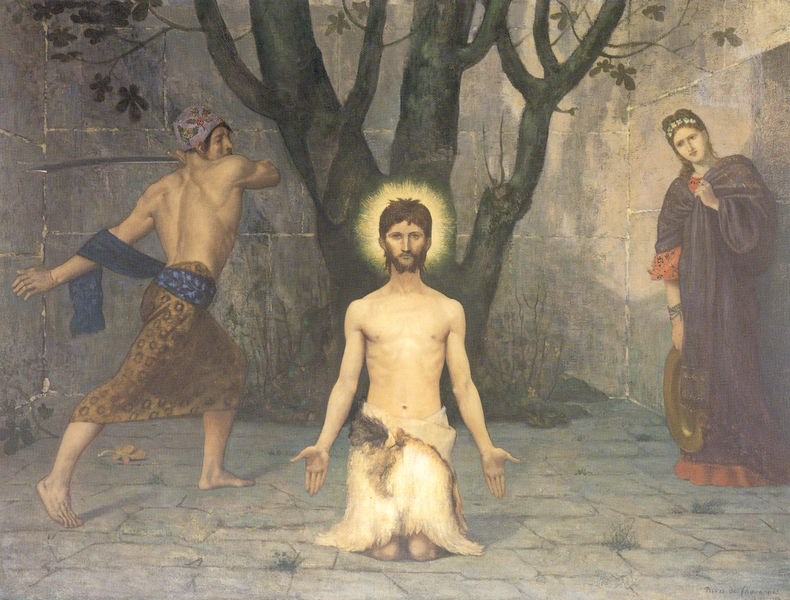
Titel: La décollation de Saint Jean Baptiste, Die Enthauptung Johannes des Täufers
Künstler: Pierre Puvis de Chavannes
Standort: Birmingham (West Midlands)
Institution: Barber Institute of Fine Arts
Schlagwörter: akt, baum, blau, blätter, dunkel, fuß, gemälde, gott, hand, körper, laub, lendenschurz, mann, nackt, schatten, schurz, umhang, weiß, gelb, menschen, ocker, äste, bewegung, braun, finger, frau, grau, hell, hut, kleid, licht, mitte, männer, orange, schwarz, tür, blick, blüten, dame, gras, gürtel, rot, tuch, beige, rock, bart, kappe, mütze, wand, arm, arme, enthauptung, falten, gesicht, henker, hinrichtung, inkarnat, johannes, köpfen, mensch, mord, pelz, salome, schale, schüssel, stein, steine, tablett, teller, tod, täufer, hände, signatur, öl, ast, baumstamm, gräser, stamm, zweige, sonne, boden, gewand, gold, mantel, blatt, en face, frontal, schön, wald, stock, garten, beine, fell, bein, füße, pflaster, beobachten, zuschauer, mauer, lila, violett, hof, haarband, rand, weiblich, muskeln, homme, nabel, faltenwurf, oberkörper, flieder, fugen, burg, glaube, religion, palast, zweig, nakt, barfuß, sichel, pflastersteine, schwert, säbel, brutal, knien, soldat, peitsche, haarkranz, beten, gebet, kranz, armband, heiligenschein, gefängnis, kerker, nimbus, christus, jesus, ermordung, hingabe, knieend, knieen, unkraut, präraffaeliten, heiliger, platten, büschel, erleuchtung, zuschauen, heilig, steinboden, maria, madonna, magdalena, gloriole, strahlend, leier, ausholen, schlagen, banane, kopflos, aureole, klien, brauns, leopardenfell, präraffaelit, nackter oberkörper, johannes der täufer, blai, martyrium, schächer, steinfußboden, folter, marter, passion, mitleid, sabre, tableau, straheln, heiliegenschein, schrittstellung, geisselung, geiselung, sohn gottes, saint, feigenbaum, märthyrer, zuschlagen, martyr, torture, ziegenfell, execution, décapitation, violence, foi, supplice, be, jean baptiste, äöste, condamne